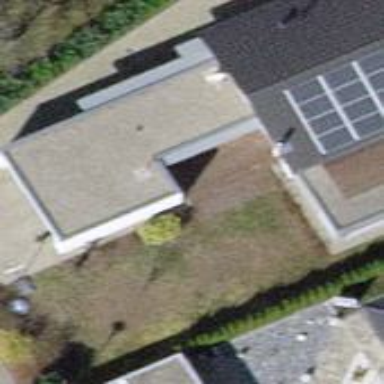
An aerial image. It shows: Group of garages.